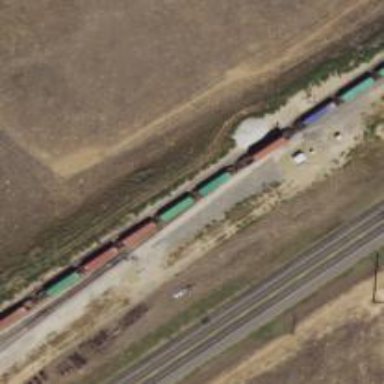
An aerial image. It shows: Railway siding with rails.